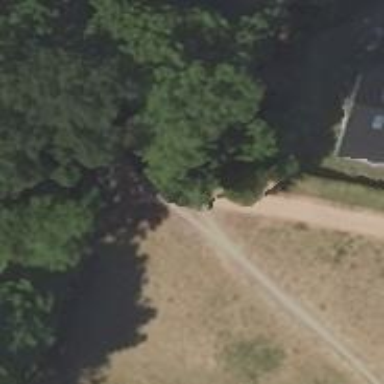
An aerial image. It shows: Dirt path.